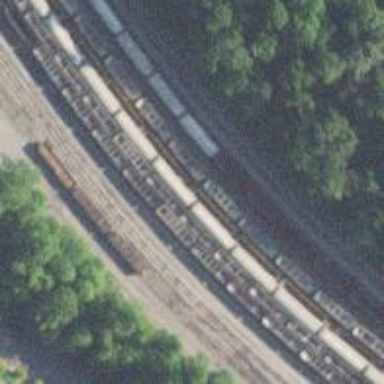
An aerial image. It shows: Railway spur service.